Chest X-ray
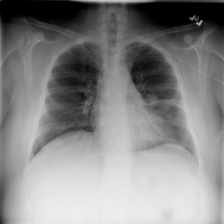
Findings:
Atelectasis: negative
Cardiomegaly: negative
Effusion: negative
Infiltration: negative
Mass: positive
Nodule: negative
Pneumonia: negative
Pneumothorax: negative
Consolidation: negative
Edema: negative
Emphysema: negative
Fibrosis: negative
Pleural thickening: negative
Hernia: negative